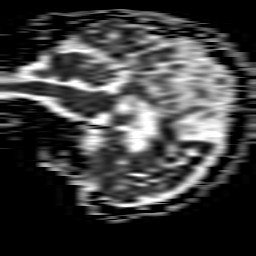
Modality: ADC
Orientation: sagittal
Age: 85
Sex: female
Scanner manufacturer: philips
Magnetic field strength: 1.5 T
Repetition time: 3.641 s
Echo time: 0.09255 s